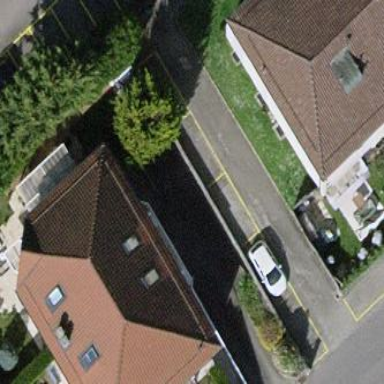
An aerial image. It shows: Terrace building.